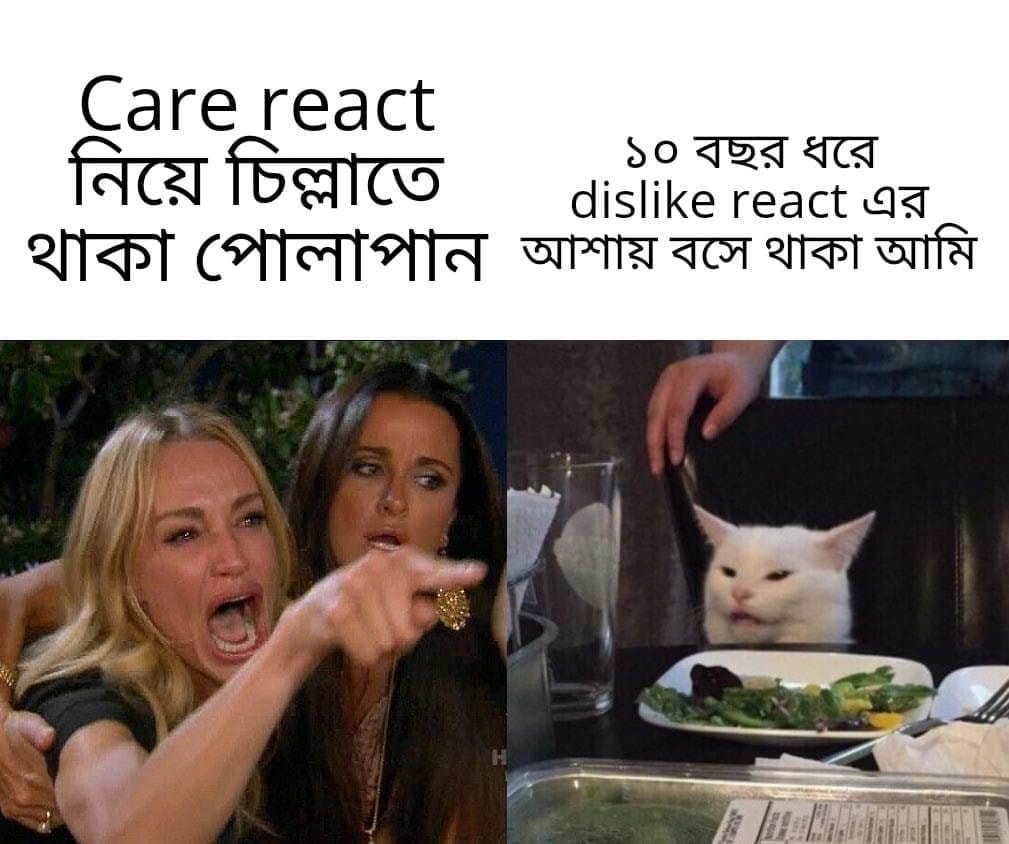
Caption: Care react নিয়ে চিল্লাতে থাকা পোলাপান    ১০ বছর ধরে dislike react এর  আশায় বসে থাকা আমি
Label: non-hate